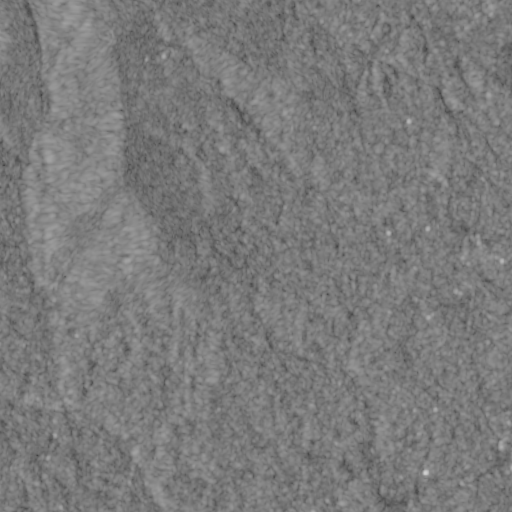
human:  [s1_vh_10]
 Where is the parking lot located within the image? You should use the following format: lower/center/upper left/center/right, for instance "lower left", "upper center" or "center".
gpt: The parking lot is located in the lower right of the image.
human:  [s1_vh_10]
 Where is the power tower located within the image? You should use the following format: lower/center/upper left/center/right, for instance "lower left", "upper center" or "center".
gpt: The power tower is located in the left of the image.
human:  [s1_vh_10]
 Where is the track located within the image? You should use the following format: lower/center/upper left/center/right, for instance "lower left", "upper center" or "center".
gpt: There is no track in the image.

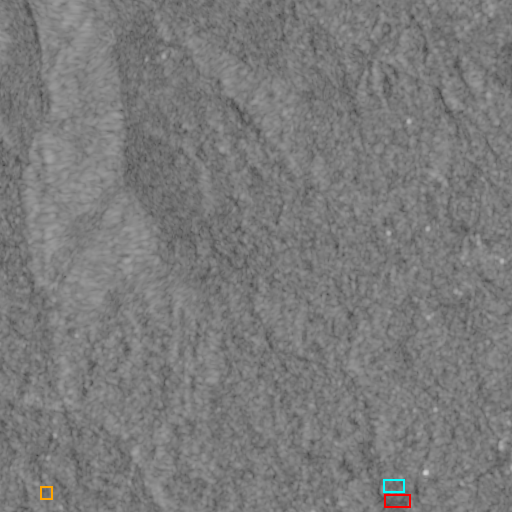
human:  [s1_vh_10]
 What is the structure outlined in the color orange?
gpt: The structure outlined in orange is a park.
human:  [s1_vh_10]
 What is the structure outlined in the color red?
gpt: The structure outlined in red is a parking lot.
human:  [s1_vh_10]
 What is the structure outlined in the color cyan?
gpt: The structure outlined in cyan is a building.
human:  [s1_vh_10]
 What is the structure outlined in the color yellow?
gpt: There is no yellow outline.